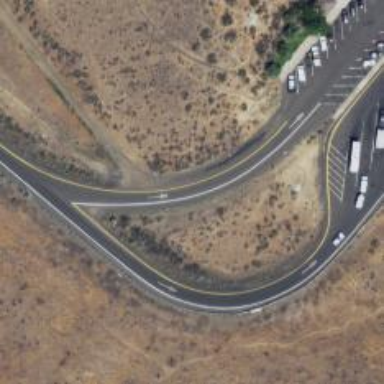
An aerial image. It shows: Service road leading to rest area.